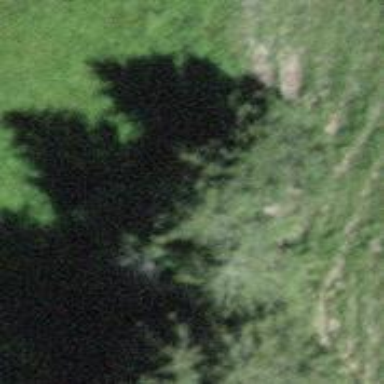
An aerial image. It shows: Beautiful tree in nature.